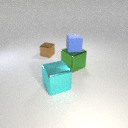
large cyan metal cube in front of small brown metal cube